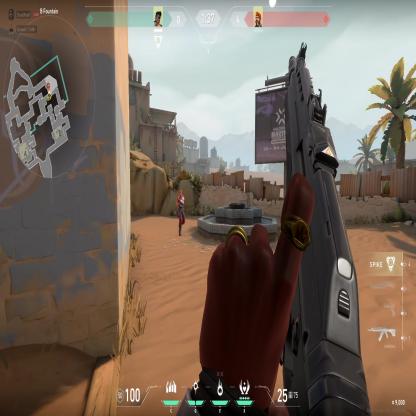
Label: enemy